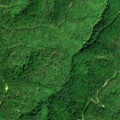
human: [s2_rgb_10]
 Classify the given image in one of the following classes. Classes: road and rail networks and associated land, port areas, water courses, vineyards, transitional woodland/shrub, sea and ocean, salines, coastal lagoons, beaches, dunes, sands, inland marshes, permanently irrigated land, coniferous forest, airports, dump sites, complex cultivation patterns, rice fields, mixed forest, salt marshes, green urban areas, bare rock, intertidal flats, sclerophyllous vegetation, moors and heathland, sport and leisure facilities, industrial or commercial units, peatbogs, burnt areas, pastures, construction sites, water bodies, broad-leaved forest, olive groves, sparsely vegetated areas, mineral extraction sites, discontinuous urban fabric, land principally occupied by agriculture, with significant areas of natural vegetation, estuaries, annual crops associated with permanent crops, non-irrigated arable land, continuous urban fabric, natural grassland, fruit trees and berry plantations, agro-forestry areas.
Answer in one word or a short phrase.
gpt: broad-leaved forest